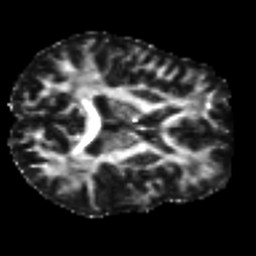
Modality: FA
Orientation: axial
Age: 46
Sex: male
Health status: ill
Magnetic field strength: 3 T
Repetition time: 8.4 s
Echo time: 0.0926 s